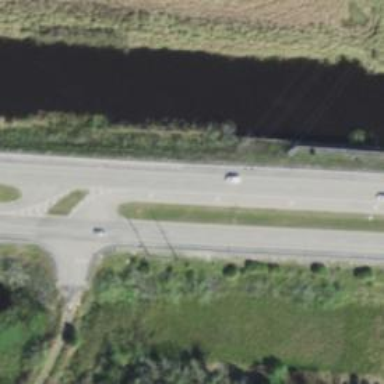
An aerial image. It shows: Primary road with asphalt surface.